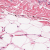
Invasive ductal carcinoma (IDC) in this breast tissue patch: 0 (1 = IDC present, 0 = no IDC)